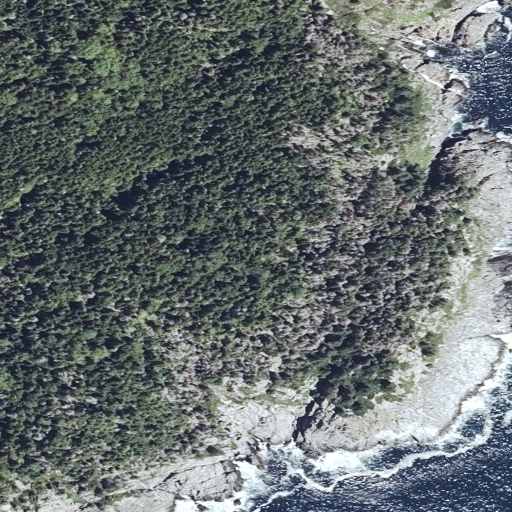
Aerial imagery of mountain in Maine named Black Head containing evergreen forest, barren land, mixed forest, open water, grassland, and herbaceous wetlands